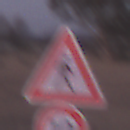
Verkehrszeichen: FussgaengerLinks
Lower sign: Geschwindigkeit10
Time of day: SunriseSunset
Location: Outdoor (Nature)
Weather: Clear
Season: NotSpecified
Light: Natural